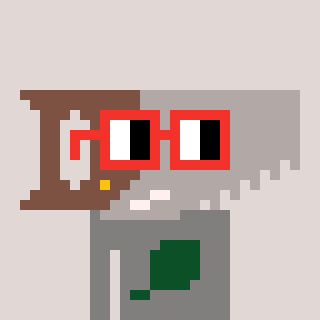
a pixel art character with square red glasses, a saw-shaped head and a bluegrey-colored body on a warm background